Question: I have got checkbox row in parent grid and checkbox row in child grid as well in <URL>. the architecture is like this...
I have got four rows in parent grid,in that one column is checkbox and for every parent row i have got one child grid with 4 rows in it and one checkbox column as well...
If i click the checkbox in parent grid row i need to access the checkboxes in child grid column related to this row only and need to set the checked attribute as true for that child grid.....
for that I am accessing the parent grid checkbox like this ..
this is javascript function
'''
<script type="text/javascript">
$('.chkbxq').live('click', function (e) {
alert('1'); // this alert is not firing
var checkchildgrid = $('#Gridparent').find(".k-detail-row").find('td.k-detail-cell').find('[type="checkbox "]').is(':checked');
alert(checkchildgrid);
if ($(this).is(':checked')) {
checkchildgrid.attr('checked', 'checked');
} else {
checkchildgrid.attr('checked', false);
}
});
</script>
'''
and this is hierarchy grid code ....
'''
@model IEnumerable<Topco.TopMapp.MVC.Models.CostPageSearch>
@{
ViewBag.Title = "Index";
}
<h2>Index</h2>
@using (Html.BeginForm())
{
@(Html.Kendo().Grid<Topco.TopMapp.MVC.Models.CostPageSearch>()
.Name("Gridparent")
.Columns(columns =>
{
columns.Template(@<text></text>).ClientTemplate("<input id='chqprnt' class= 'chkbxq' type='checkbox'/>").Width(30);
columns.Bound(e => e.CostPage).Width(100);
columns.Bound(e => e.Description).Width(100);
columns.Bound(e => e.VendorName).Width(100);
columns.Bound(e => e.BillTypeDirect).Width(100);
columns.Bound(e => e.BillTypeWarehouse).Width(100);
columns.Bound(e => e.VendorName).Width(100);
})
.Sortable()
.Pageable()
.Scrollable()
.ClientDetailTemplateId("client-template")
.HtmlAttributes(new { style = "height:480px;" })
.DataSource(dataSource => dataSource
.Ajax()
.PageSize(6)
.Read(read => read.Action("HierarchyBinding_Employees", "CostPageDisplay"))
)
.Events(events => events.DataBound("dataBound"))
)
<script id="client-template" type="text/kendo-tmpl">
@(Html.Kendo().Grid<Topco.TopMapp.MVC.Models.ItemsDescriptionModel>()
.Name("grid_#=CostPage#")
.Columns(columns =>
{
columns.Template(@<text></text>).ClientTemplate("<input id='checkbox' class='chkbx' type='checkbox' />").Width(30);
columns.Bound(o => o.ItemId).Width(100);
columns.Bound(o => o.ItemDescription).Width(100);
columns.Bound(o => o.BrandCode).Width(100);
columns.Bound(o => o.PackSize).Width(100);
})
.DataSource(dataSource => dataSource
.Ajax()
.PageSize(5)
.Read(read => read.Action("HierarchyBinding_Orders", "CostPageDisplay" , new { employeeID = "#=CostPage#" }))
)
.Pageable()
.Sortable()
.ToClientTemplate()
)
</script>
<script>
function dataBound() {
this.expandRow(this.tbody.find("tr.k-master-row").first());
//alert('1');
}
</script>
'''
but when i click on the checkbox in parent grid the click event is not firing ...
would any one pls suggest any ideas and solutions with this problem that would be very grateful to me.....
many thanks in advance ...
would you pls look at the image below that is where i placed the checkbox and clicking on that checkbox does not firing event ...

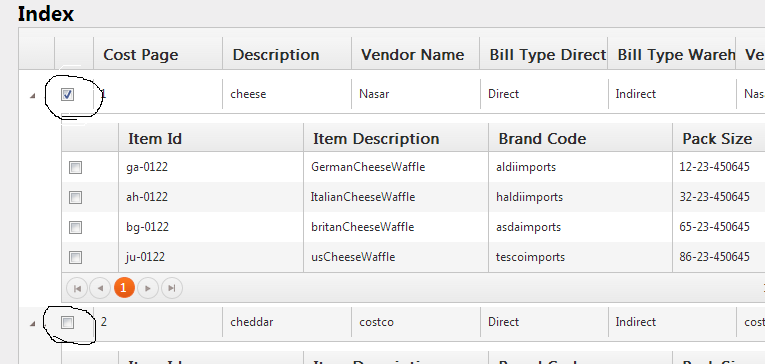
Answer: Try this,
'''
$('#Gridparent').on("click", ".chkbxq", function (e) {
var selected = $(this).is(':checked');
var grid = $("#grid12").data("kendoGrid");
if (selected == true) {
var check = $('.k-detail-row').find('td.k-detail-cell').find('div.k-grid').find('table').find('tbody').find('[type="checkbox"]').attr('checked', true);
var asd = check.is(':checked');
alert(asd);
}
});
'''
Use grid click.